Field crop: maize
Growth stage: 2
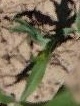
Species: maize